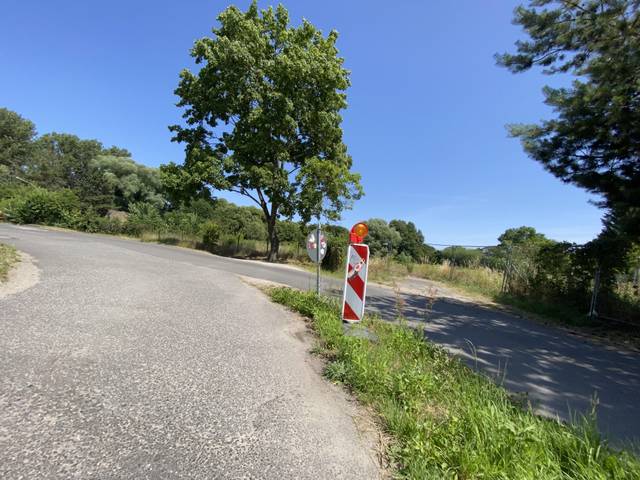
Region: Germany
Coordinates: 52.298, 13.633